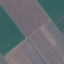
Land use / land cover: AnnualCrop